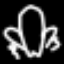
Label: frog